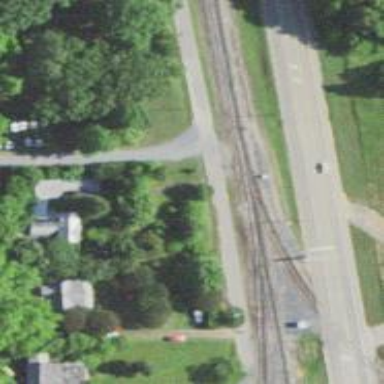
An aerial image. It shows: Railway track.